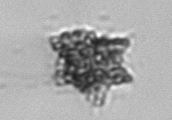
Label: Dictyocha